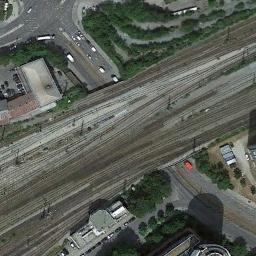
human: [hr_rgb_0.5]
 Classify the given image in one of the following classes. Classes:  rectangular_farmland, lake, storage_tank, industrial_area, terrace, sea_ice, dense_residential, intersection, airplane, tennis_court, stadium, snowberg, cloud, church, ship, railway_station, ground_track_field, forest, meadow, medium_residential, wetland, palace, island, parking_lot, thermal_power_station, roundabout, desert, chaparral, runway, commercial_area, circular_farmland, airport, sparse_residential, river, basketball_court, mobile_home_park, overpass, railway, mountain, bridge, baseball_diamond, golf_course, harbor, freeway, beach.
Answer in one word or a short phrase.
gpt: railway